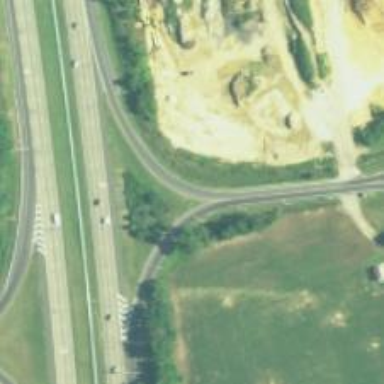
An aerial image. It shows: Onramp at motorway link.